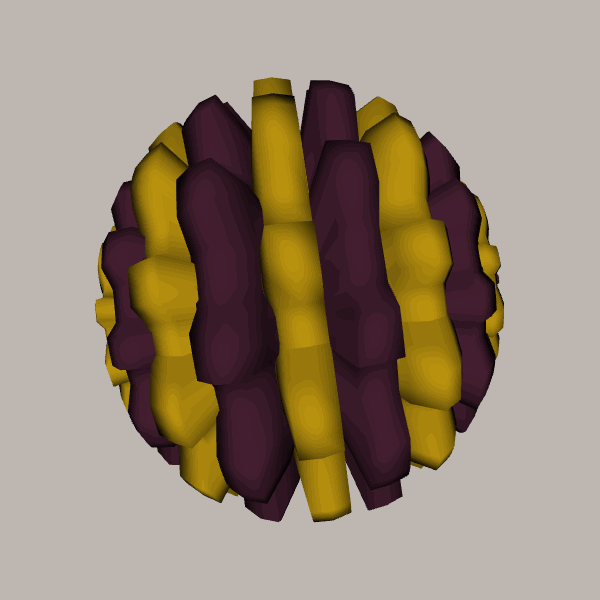
Background: light